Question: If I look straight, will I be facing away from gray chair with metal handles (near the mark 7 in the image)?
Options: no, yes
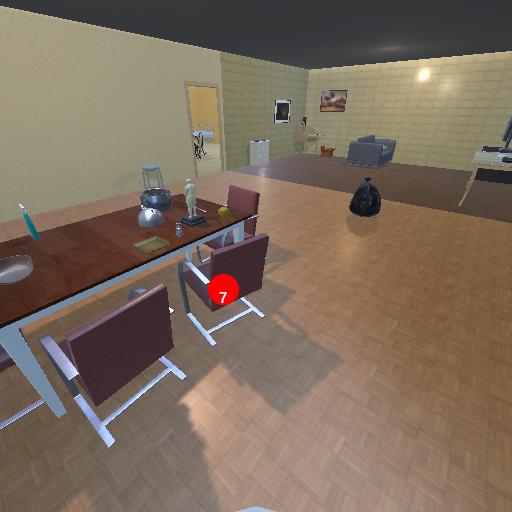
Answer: no